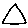
Label: triangle